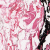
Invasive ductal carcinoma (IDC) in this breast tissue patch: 0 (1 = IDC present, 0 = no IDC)